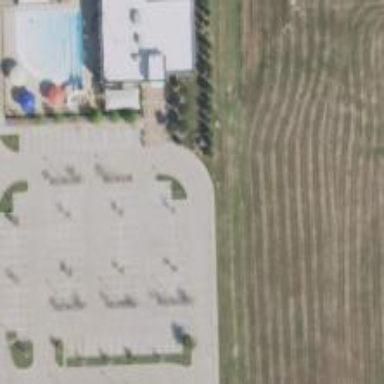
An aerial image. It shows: Parking space is available.